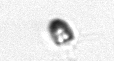
Label: Pyramimonas